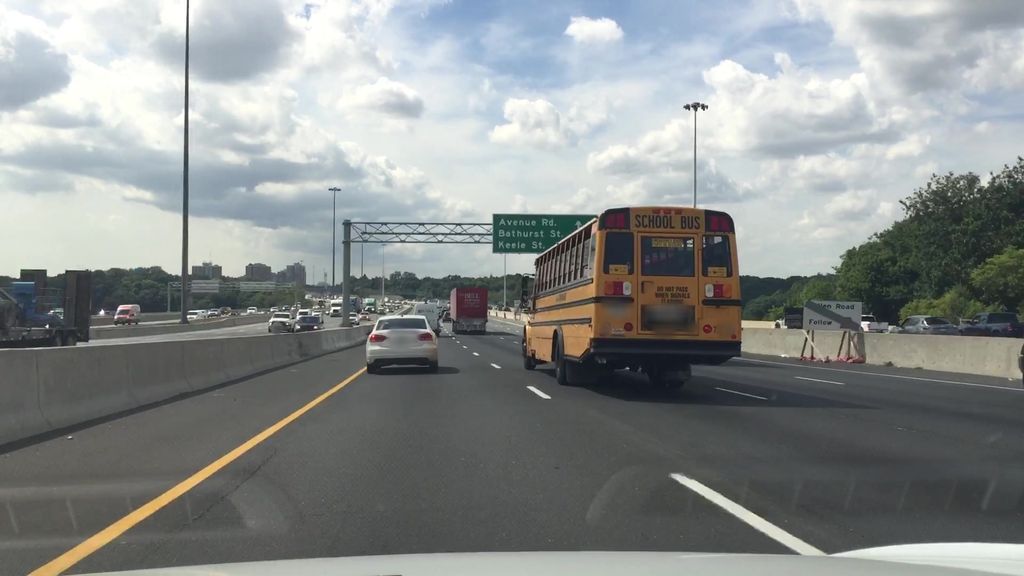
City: toronto